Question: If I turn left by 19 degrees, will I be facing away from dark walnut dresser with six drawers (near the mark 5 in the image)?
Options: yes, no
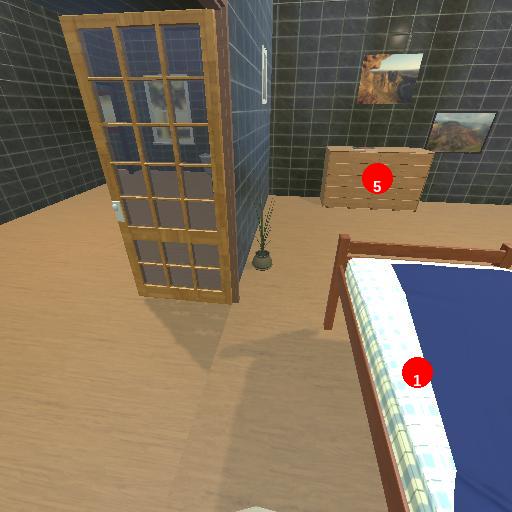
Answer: yes